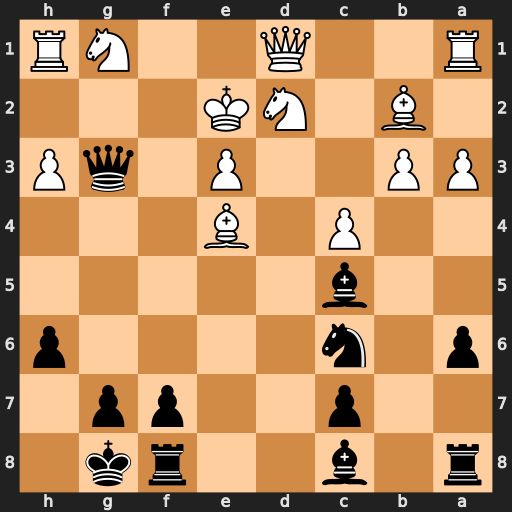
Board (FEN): r1b2rk1/2p2pp1/p1n4p/2b5/2P1B3/PP2P1qP/1B1NK3/R2Q2NR
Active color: b
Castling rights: -
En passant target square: -
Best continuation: Qxe3+ Kf1 Qf2#